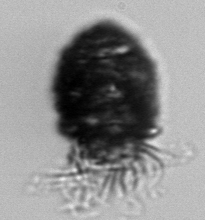
Label: Stenosemella_pacifica